Question: I am using Jquery and AJAX to call a web method in my C# code behind, which runs a stored procedure and then sends the data back as a string. This is all working perfectly.
When I have my values back and I try make an array out of them so I can select only certain objects out of the array, everything falls apart. I have made a quick <URL> of the problem I am having.
I receive a string like this from my Stored Procedure: '12, 1288, 1800, 3088, 26288'
But when I try get the "12" only, I either receive the whole string or just the "1" from the 12.
I have tried everything from 'makeArray, stringify, split, replacing then splitting, making an array variable and push() into it'... nothing seems to work.
Below is some of my scrap code which I have been commenting out as I try and I've also added an image of the code behind while stepping through:
'''
$.ajax({
type: "POST",
url: "LeadGraphGeneration.aspx/GetData",
contentType: "application/json; charset=utf-8",
data: strRequest,
dataType: "json",
success: function (msg) {
var returned = (msg.d);
// var returned = new Array();
// $(msg.d).each(function () {
// returned.push(this);
// });
ret1 = returned[1];
// var returnedd = JSON.stringify(msg.d);
// var returned = $.makeArray(returnedd);
// var ret1 = returned[0];
// var ret2 = returned[1];
// var ret3 = returned[2];
// var ret4 = returned[3];
// var ret5 = returned[4];
//data1 = dataArray[0];
$("#PaymentPeriod").text(ret1);
// $("#TotalInterest").text(ret2);
// $("#TotalFees").text(ret3);
// $("#TotalCost").text(ret4);
// $("#TotalPayment").text(ret5);
'''

(Right click, open in new tab for full size)
I'm hoping you could help me figure out why I can't select individual objects from the array which I am struggling to build.
Please let me know if you need any more info.
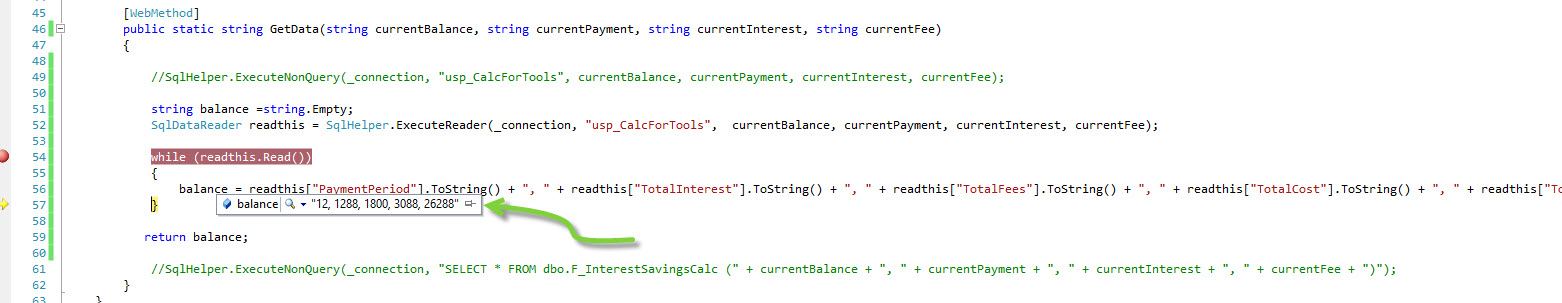
Answer: > "but when I try get the "12" only, I either receive the whole string or just the "1" from the 12.."
If your string is '"12, 1288, 1800, 3088, 26288"' and it's in 'msg.d', then:
'''
var returned = msg.d.split(/\s*,\s*/);
'''
The regular expression tells 'split' to split the string on any run of optional whitespace characters followed by a comma followed by optional whitespace characters.